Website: walmart
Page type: payment
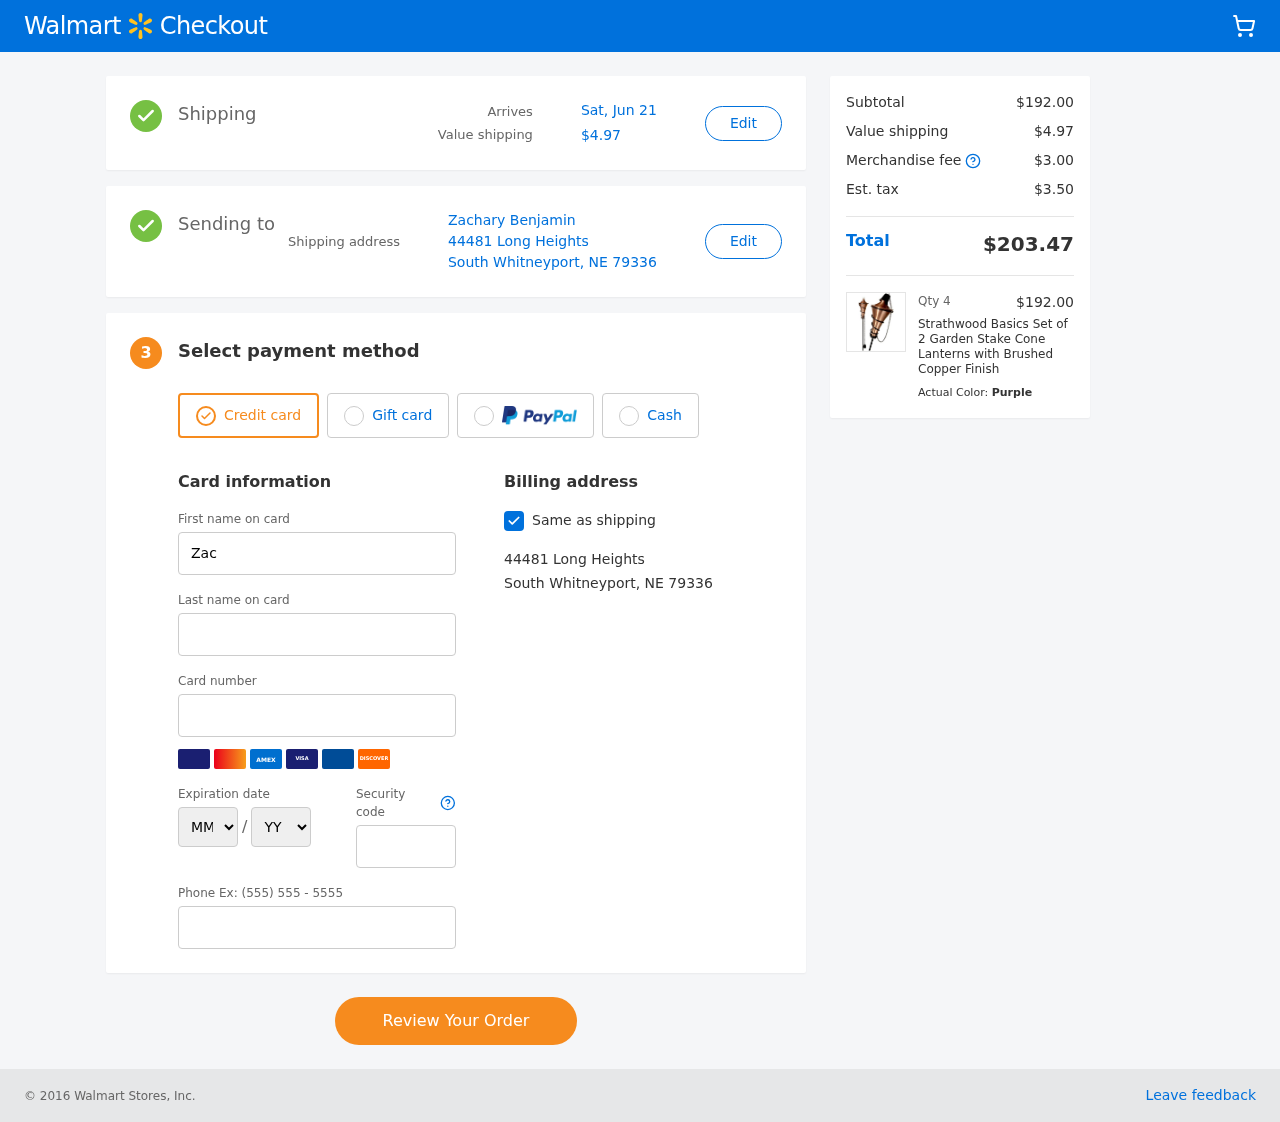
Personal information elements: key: PII_CARD_EXPIRY_MONTH
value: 11
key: PII_CARD_EXPIRY_YEAR
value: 27
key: PII_CITY_STATE_ZIP
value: South Whitneyport, NE 79336
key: PII_FULLNAME
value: Zachary Benjamin
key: PII_STREET
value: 44481 Long Heights
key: PII_FIRSTNAME
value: Zachary
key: PII_LASTNAME
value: Benjamin
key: PII_CARD_NUMBER
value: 3758 6454 7108 841
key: PII_CARD_CVV
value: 1866
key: PII_PHONE
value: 4819271632
Product elements: key: PRODUCT1_NAME
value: Strathwood Basics Set of 2 Garden Stake Cone Lanterns with Brushed Copper Finish
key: PRODUCT1_PRICE
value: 48
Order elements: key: ORDER_DELIVERY_DATE
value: Sat, Jun 21
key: ORDER_SHIPPING_COST
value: $4.97
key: ORDER_SUBTOTAL
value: $192.00
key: ORDER_MERCHANDISE_FEE
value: $3.00
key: ORDER_TAX
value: $3.50
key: ORDER_TOTAL
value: $203.47
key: ORDER_NUM_ITEMS
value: Qty 4